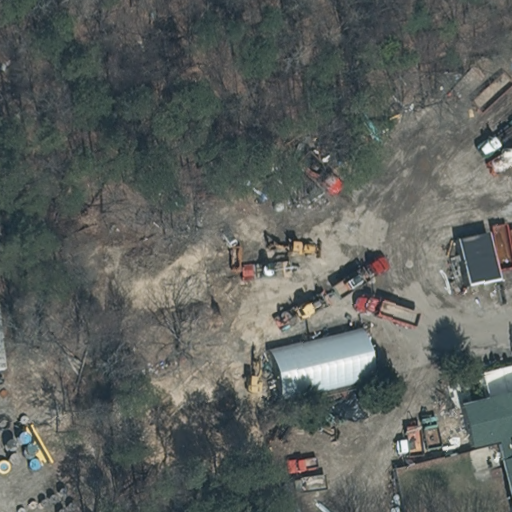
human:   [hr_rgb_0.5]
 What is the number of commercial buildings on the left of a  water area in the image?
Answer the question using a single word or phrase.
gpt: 0

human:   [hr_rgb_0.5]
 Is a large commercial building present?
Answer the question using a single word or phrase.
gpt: no

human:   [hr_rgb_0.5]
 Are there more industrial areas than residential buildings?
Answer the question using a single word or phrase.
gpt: yes

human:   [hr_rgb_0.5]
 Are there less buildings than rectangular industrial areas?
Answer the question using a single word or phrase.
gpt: no

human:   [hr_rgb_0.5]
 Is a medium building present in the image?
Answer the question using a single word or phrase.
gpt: yes

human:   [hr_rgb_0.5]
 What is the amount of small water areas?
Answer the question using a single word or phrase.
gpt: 0

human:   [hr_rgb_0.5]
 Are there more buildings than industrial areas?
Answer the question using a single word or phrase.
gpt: yes

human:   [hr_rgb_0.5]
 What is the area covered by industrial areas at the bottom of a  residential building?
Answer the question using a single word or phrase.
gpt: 0m2

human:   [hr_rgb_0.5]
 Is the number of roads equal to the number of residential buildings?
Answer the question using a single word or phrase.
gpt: yes

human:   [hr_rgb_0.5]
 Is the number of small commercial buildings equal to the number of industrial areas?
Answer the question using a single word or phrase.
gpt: no

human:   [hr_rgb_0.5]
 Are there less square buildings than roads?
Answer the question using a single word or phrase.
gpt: no

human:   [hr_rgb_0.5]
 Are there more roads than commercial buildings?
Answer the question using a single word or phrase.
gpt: no

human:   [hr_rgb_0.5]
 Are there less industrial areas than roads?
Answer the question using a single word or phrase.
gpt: no

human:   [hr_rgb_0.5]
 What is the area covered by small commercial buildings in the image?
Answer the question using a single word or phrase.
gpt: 0m2

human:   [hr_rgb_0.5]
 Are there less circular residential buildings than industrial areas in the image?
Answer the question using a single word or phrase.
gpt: yes

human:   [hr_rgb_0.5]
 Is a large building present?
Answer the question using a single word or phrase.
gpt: no

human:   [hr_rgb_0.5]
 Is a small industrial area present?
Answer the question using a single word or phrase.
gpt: no

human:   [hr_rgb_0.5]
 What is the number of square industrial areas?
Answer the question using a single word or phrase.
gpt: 0

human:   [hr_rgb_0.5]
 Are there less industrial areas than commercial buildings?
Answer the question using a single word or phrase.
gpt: yes

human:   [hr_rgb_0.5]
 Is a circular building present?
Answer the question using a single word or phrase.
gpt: no

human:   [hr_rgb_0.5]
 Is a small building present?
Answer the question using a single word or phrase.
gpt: yes

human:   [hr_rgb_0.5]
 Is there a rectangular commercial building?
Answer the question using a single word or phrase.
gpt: yes

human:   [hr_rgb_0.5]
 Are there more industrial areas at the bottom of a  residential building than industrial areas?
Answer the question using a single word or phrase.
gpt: no

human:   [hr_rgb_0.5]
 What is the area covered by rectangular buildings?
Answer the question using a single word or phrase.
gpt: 420m2

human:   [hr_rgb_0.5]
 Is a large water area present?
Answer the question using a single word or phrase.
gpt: no

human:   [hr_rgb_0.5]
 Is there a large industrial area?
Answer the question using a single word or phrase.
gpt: yes

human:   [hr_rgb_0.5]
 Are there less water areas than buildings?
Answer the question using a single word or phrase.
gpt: yes

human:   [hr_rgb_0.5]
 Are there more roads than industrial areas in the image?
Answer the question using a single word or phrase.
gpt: no

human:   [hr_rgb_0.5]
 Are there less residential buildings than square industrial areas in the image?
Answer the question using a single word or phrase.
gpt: no

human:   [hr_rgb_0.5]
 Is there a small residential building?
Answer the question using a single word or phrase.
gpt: no

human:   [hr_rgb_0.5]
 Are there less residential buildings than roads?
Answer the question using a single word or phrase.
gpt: no

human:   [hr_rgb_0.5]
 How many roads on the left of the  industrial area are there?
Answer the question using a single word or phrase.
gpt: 0

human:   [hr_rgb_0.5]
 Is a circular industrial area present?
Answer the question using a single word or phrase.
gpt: no

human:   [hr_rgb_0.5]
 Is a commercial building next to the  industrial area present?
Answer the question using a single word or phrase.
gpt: yes

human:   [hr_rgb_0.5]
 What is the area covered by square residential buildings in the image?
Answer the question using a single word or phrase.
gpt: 0m2

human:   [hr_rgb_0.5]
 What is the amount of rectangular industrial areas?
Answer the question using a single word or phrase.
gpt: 1